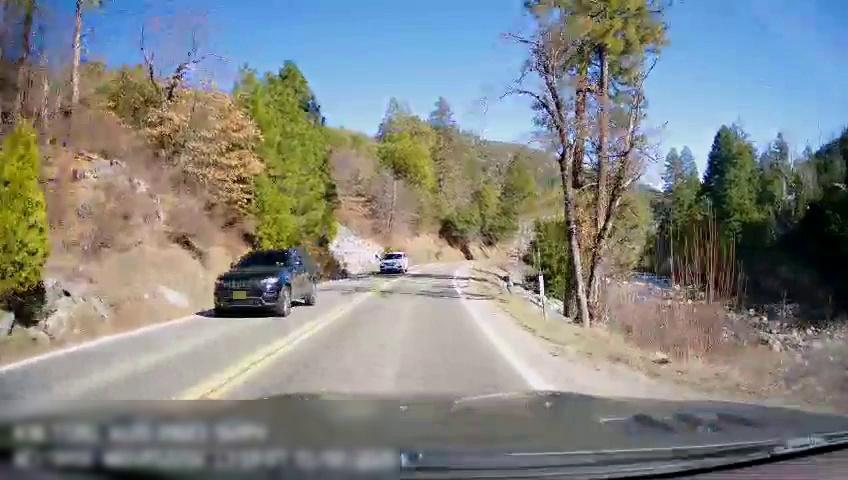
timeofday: Day
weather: Sunny
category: Drivable Space
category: Drivable Space
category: Vehicles | SUV
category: Vehicles | SUV
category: Lanes | Opposite Lane
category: Lanes | Current Lane
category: Lanes | Opposite Lane
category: Lanes | Current Lane